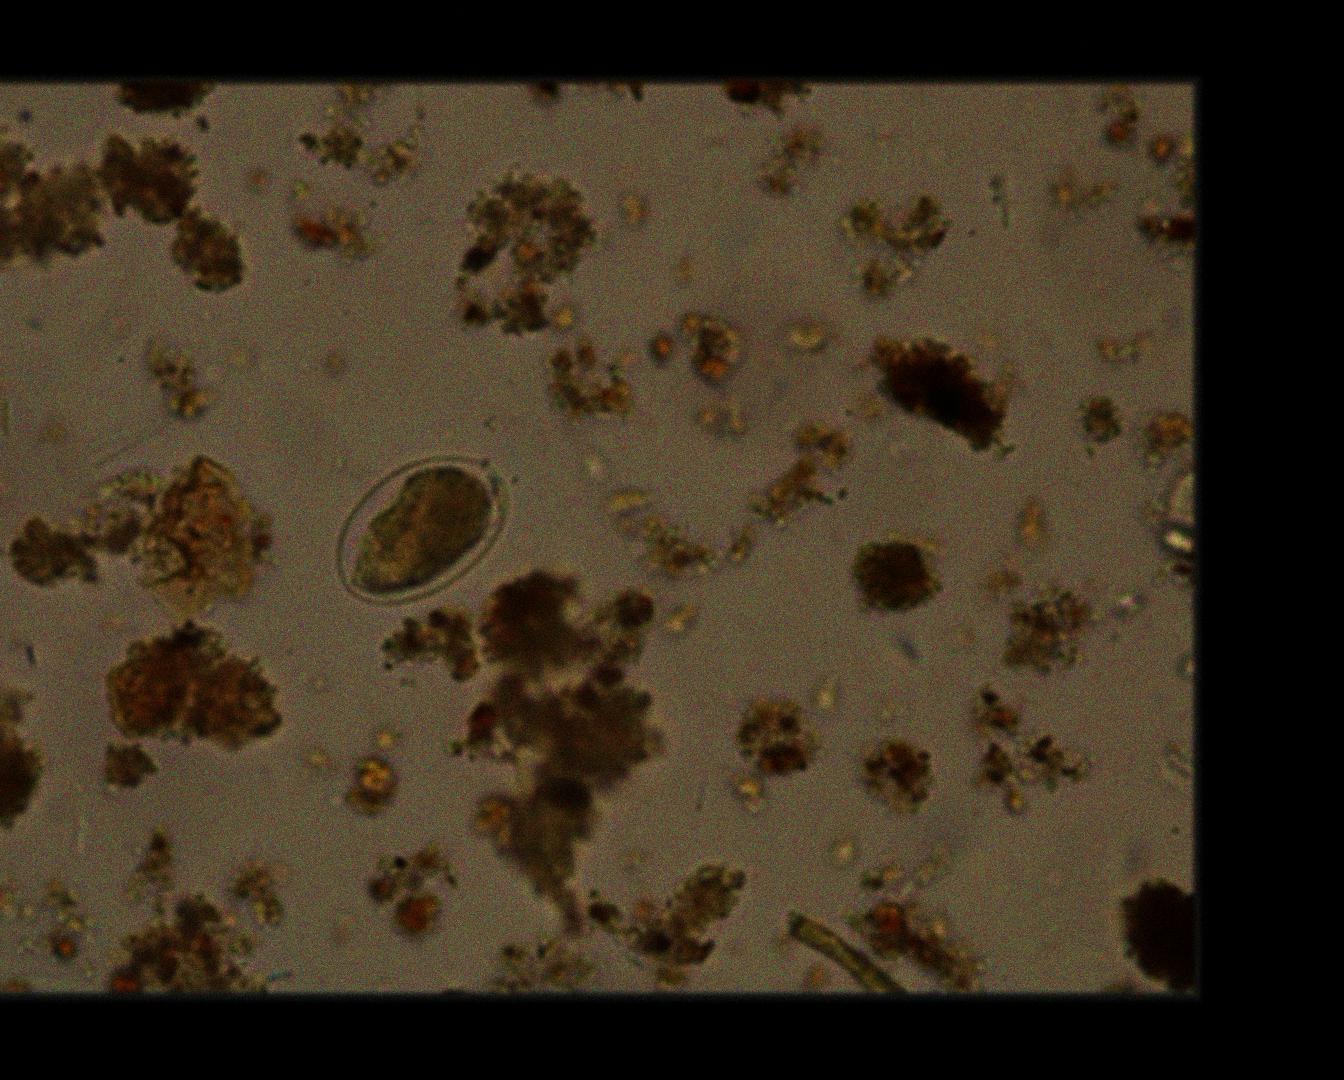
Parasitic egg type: Hookworm egg